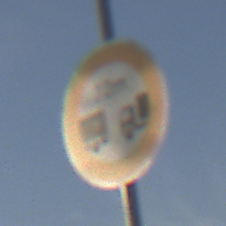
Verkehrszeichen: VerbotUnterschreitenMindestabstand
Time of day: SunriseSunset
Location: Outdoor (Suburban)
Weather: PartlyCloudy
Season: NotSpecified
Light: Natural